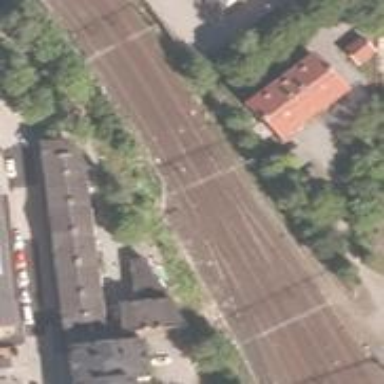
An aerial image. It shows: Railway track with continuous electrified contact line.